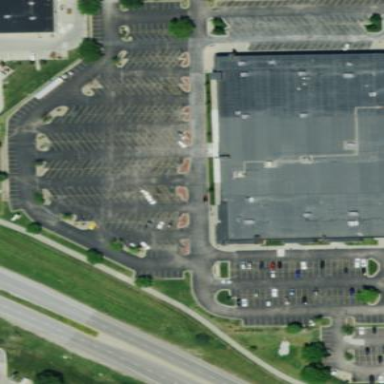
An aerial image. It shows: Retail building.